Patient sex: M
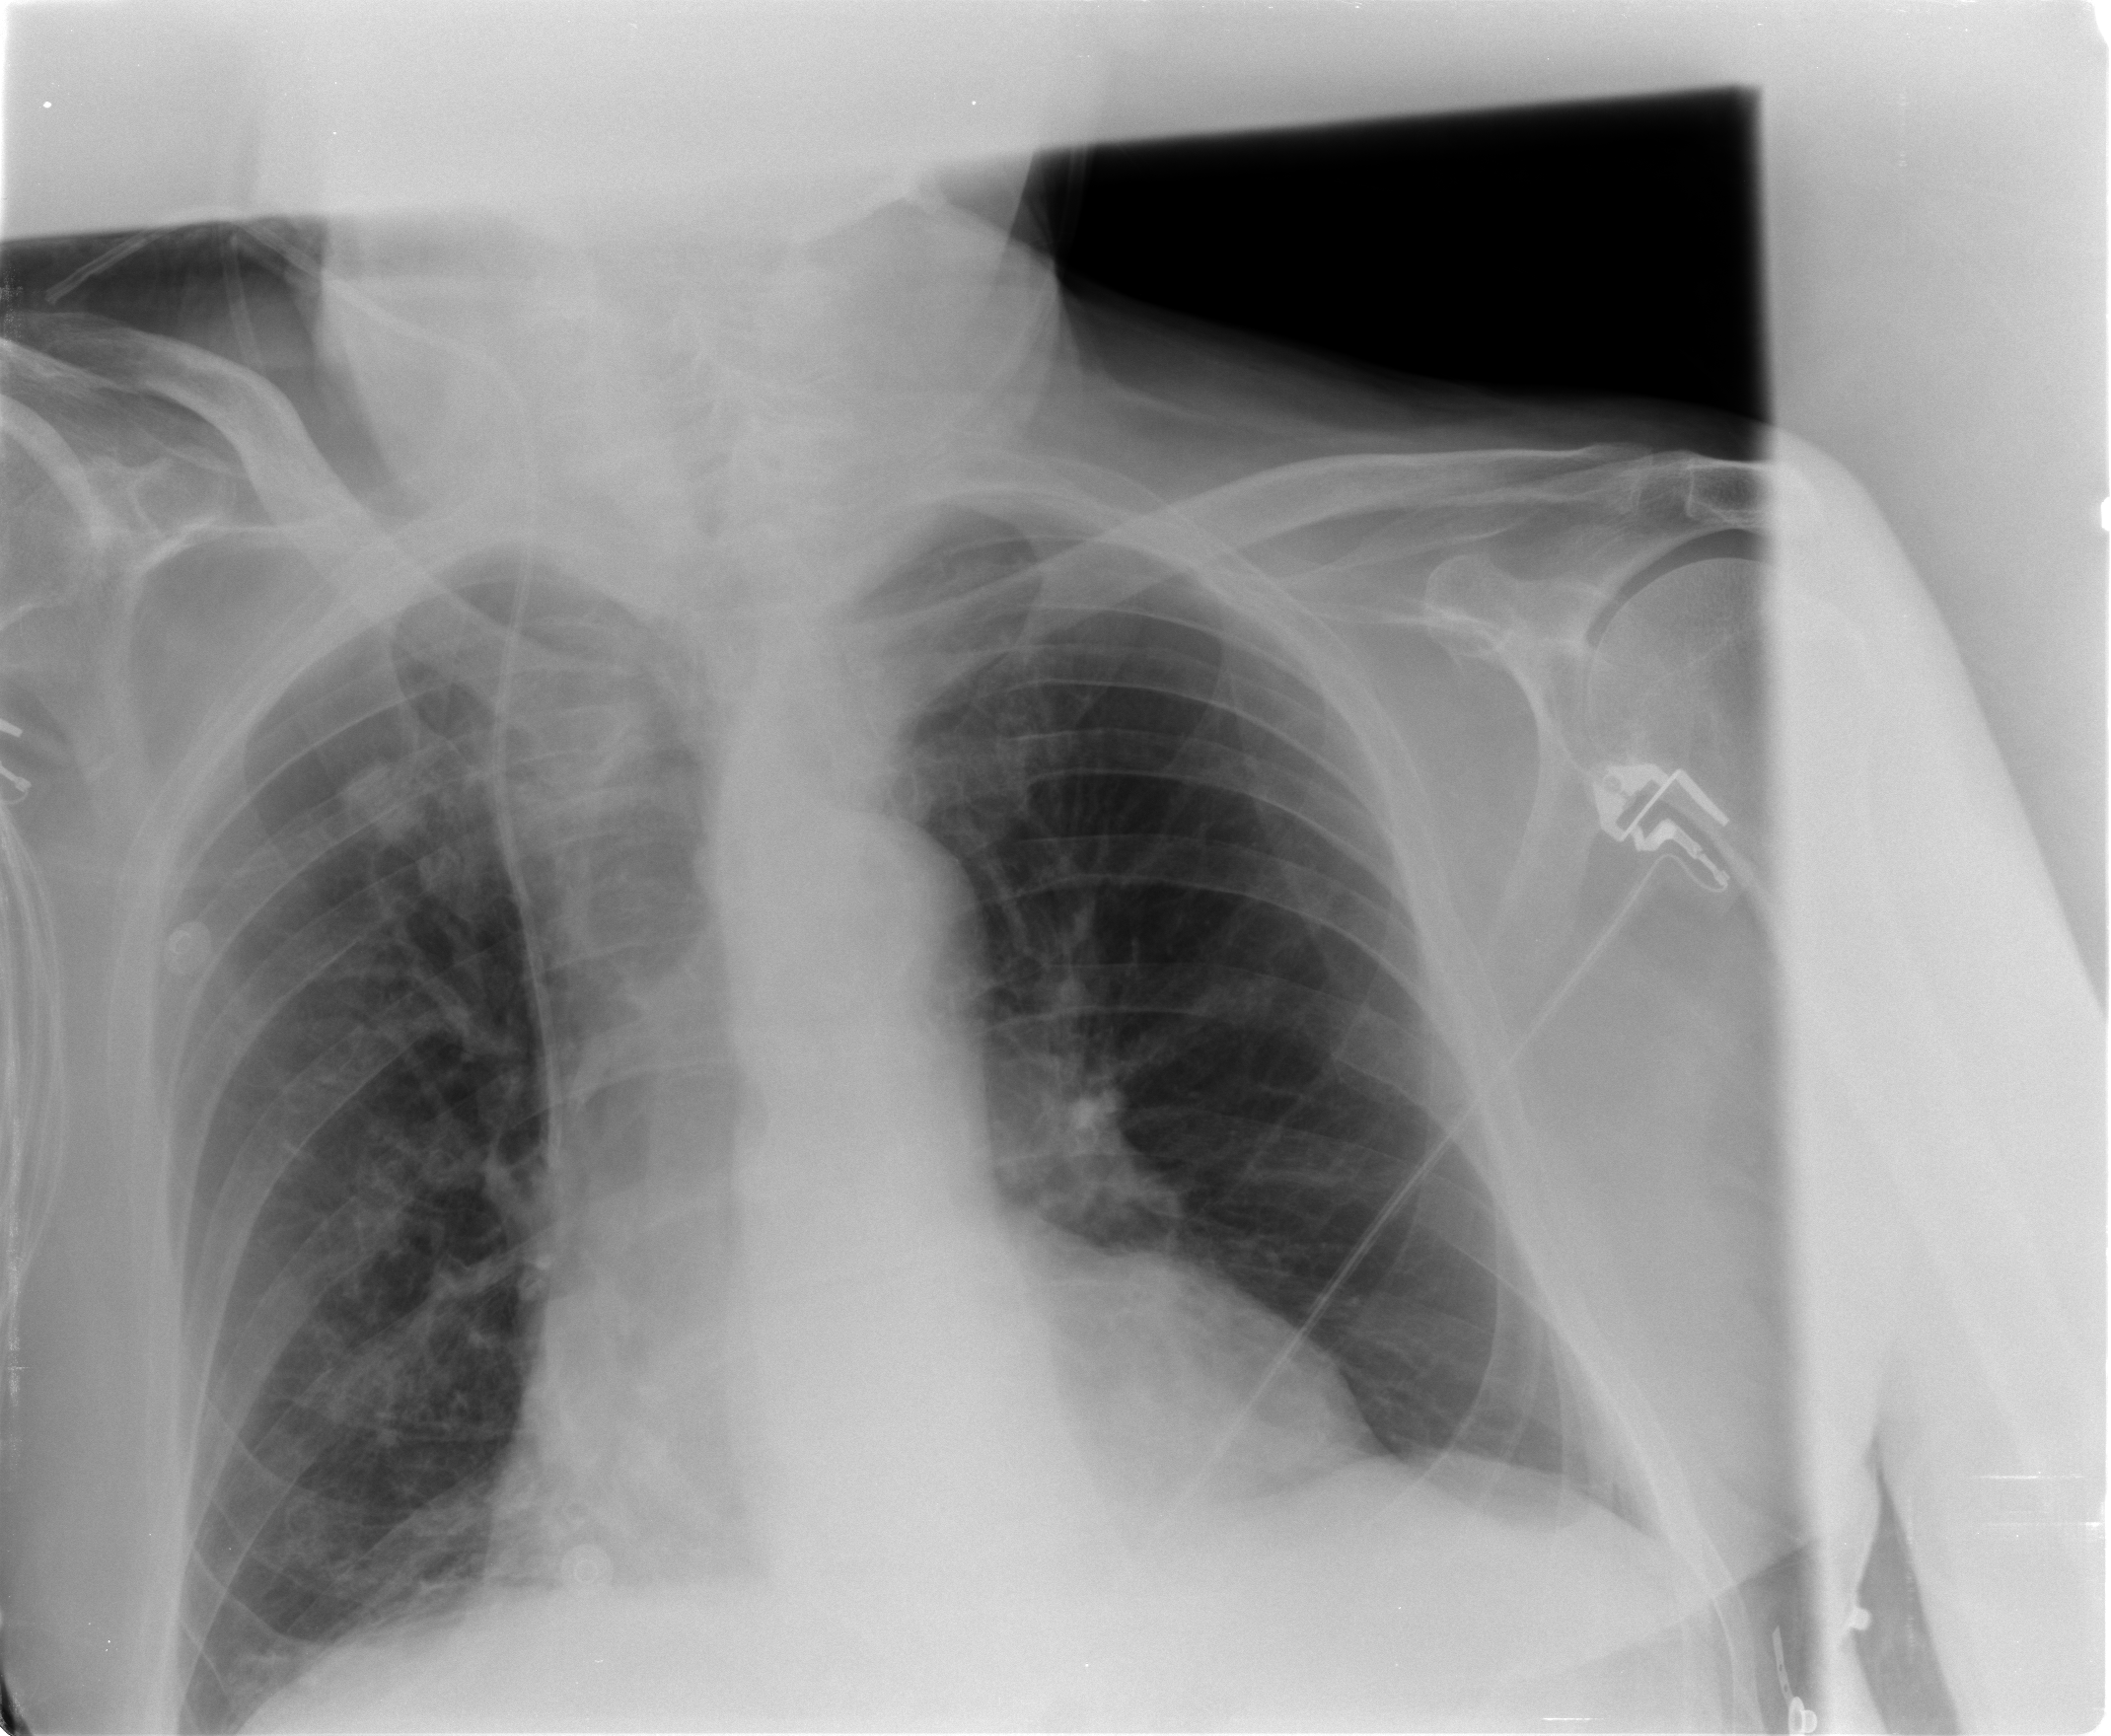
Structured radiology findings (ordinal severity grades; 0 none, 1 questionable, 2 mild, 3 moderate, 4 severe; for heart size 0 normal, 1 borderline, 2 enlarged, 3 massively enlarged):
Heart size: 1
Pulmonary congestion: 1
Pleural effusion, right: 0
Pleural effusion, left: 0
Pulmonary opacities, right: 0
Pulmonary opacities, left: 0
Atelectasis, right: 1
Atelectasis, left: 0